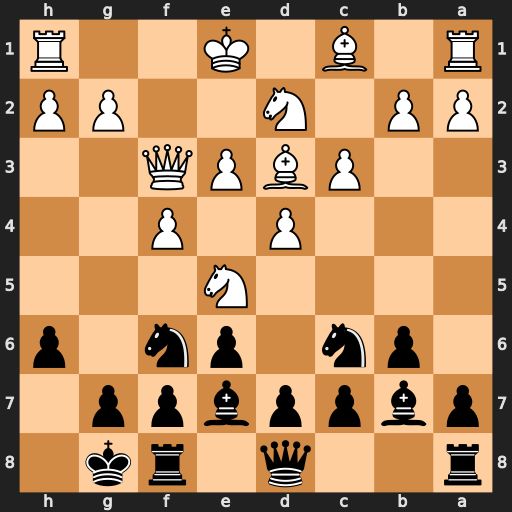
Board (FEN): r2q1rk1/pbppbpp1/1pn1pn1p/4N3/3P1P2/2PBPQ2/PP1N2PP/R1B1K2R
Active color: b
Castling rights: KQ
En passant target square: -
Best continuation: Nxe5 fxe5 Bxf3